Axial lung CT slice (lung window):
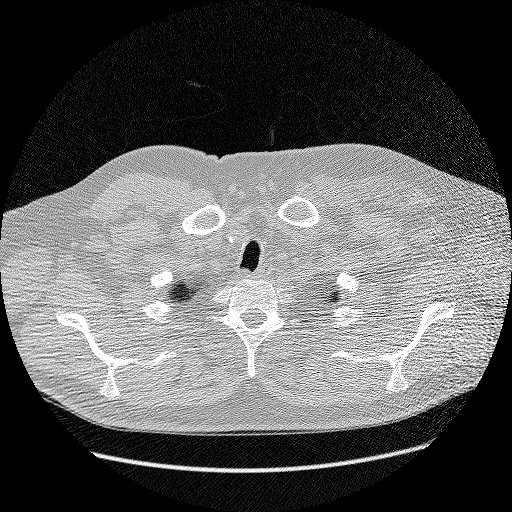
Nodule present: no